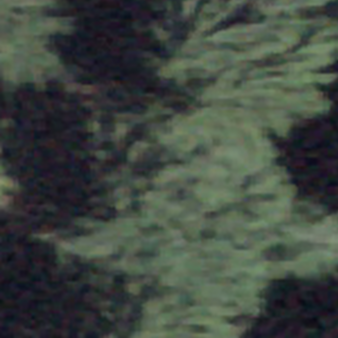
Label: other